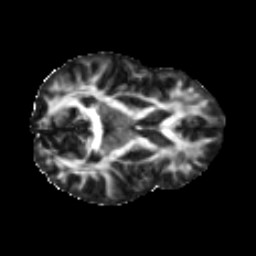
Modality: FA
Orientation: axial
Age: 36
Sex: female
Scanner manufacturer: ge
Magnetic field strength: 3 T
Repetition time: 7.8 s
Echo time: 0.0606 s